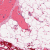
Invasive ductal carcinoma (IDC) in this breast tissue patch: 0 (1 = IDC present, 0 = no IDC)